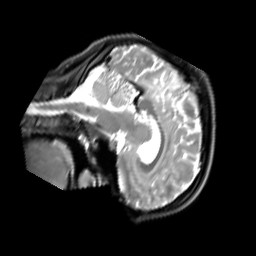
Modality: PDw
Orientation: sagittal
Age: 20
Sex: female
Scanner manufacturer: siemens
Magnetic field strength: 3 T
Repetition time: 11.88 s
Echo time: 0.014 s